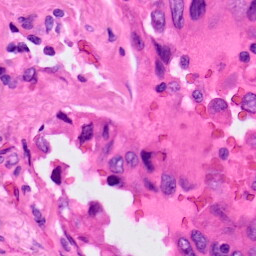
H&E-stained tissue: Lung